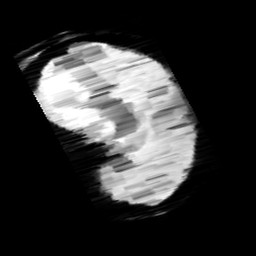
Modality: minIP
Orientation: sagittal
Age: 10
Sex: female
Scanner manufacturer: siemens
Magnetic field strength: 3 T
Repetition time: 0.027 s
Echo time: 0.02 s